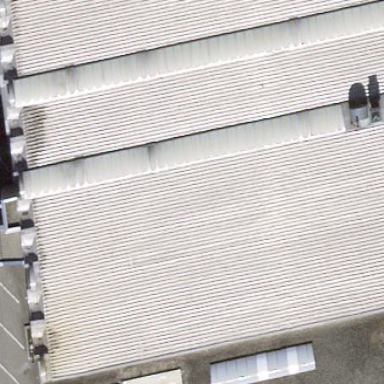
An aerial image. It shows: Building housing car shop.